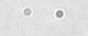
Label: camera_spot